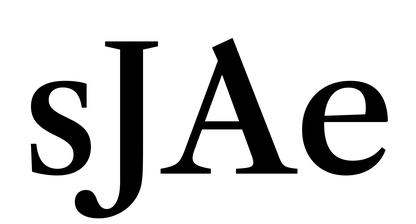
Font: LibreCaslonText_Medium